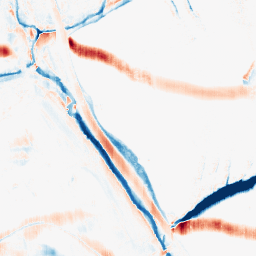
Category: morphological
Decomposition family: morphological_rect
Decomposition parameters: operation: average
width: 5
height: 20
Upsampling method: sinc_hamming
Upsampling parameters: scale: 2
kernel_size: 16
Upsampling scale: 2